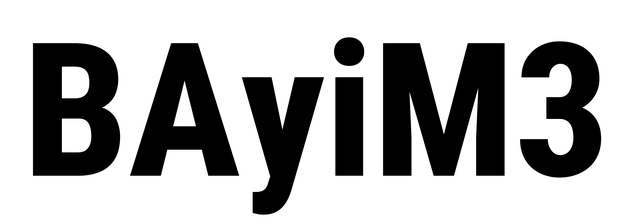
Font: Roboto_Condensed_ExtraBold